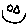
Label: smiley face